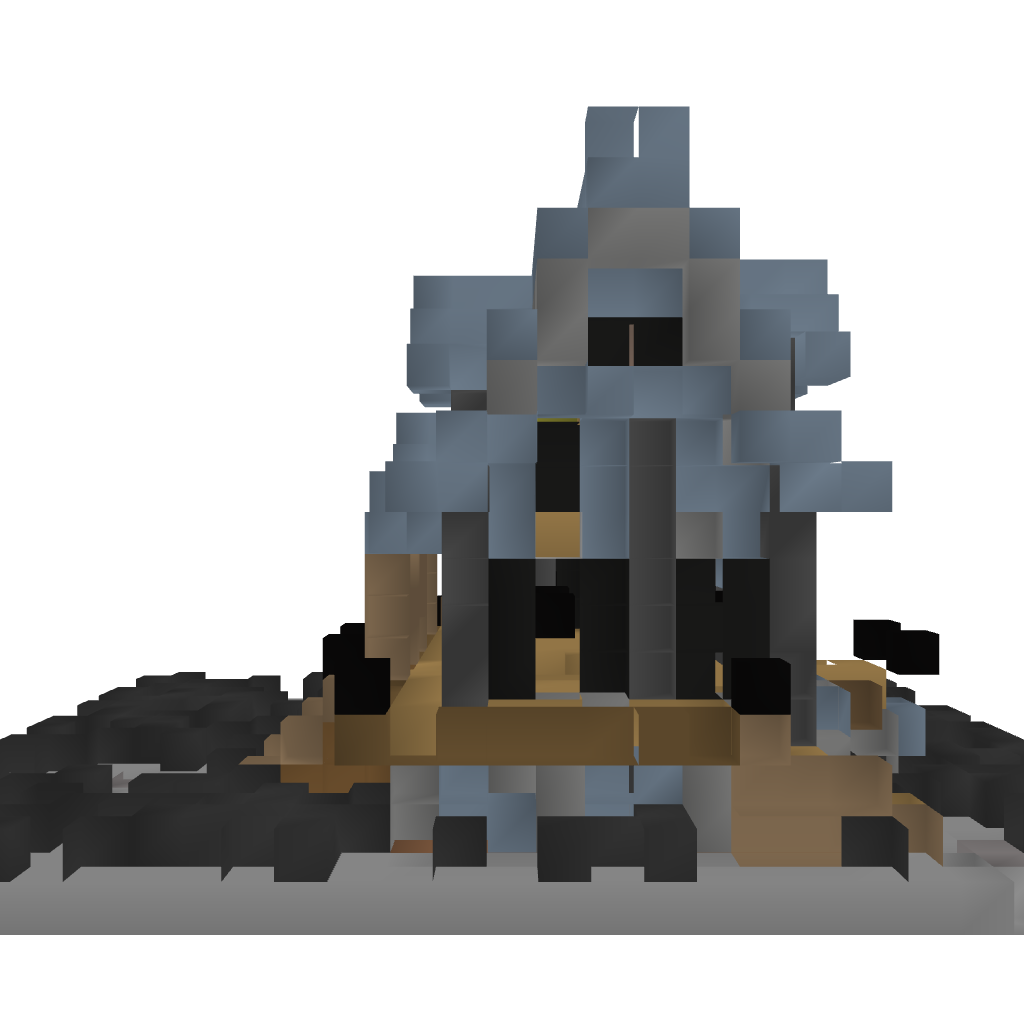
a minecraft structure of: Medieval House #1 by iEdgy